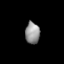
Tissue: lung
Cell type: Epithelial cells
Senescence score: 0.2422
Nuclear area (px): 306
Mean DAPI intensity: 148.569